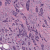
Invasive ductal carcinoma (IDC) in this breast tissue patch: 1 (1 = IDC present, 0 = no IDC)